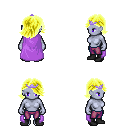
a pixel art fantasy rpg character, female body template, dark elf, purple skin, lavender cape, magenta pants, gold swoop hairstyle, purple tiara, black shoes, four views (front, back, left, right), 2x2 character sprite sheet, small pixel art, hard edges, no anti-aliasing